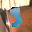
Label: 3